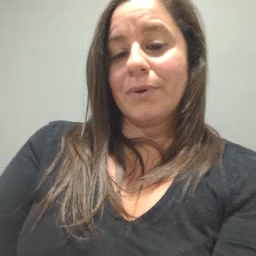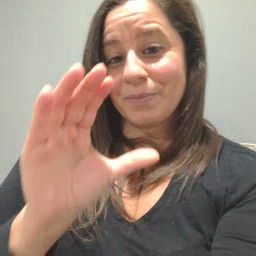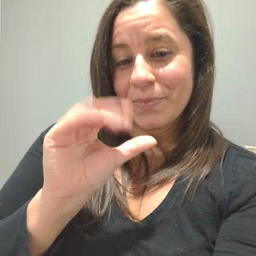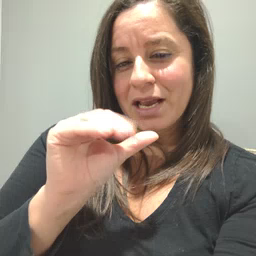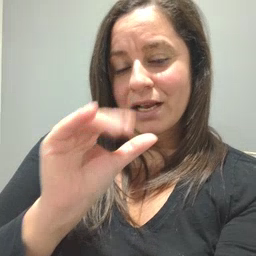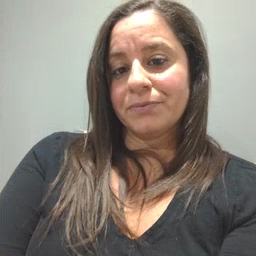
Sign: bye